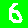
Digit: 6